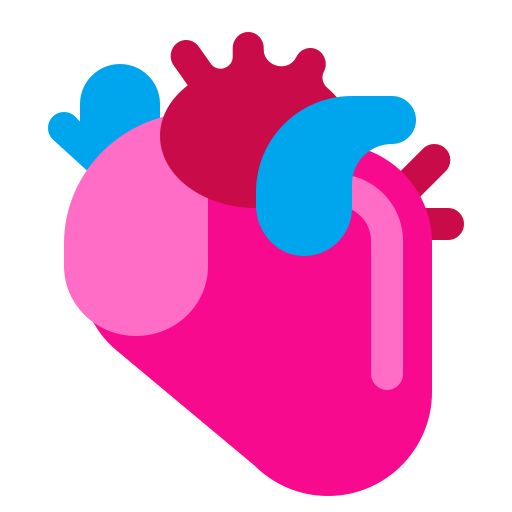
anatomical heart flat